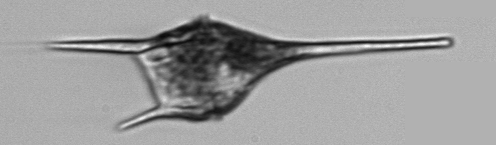
Label: Tripos_lineatus